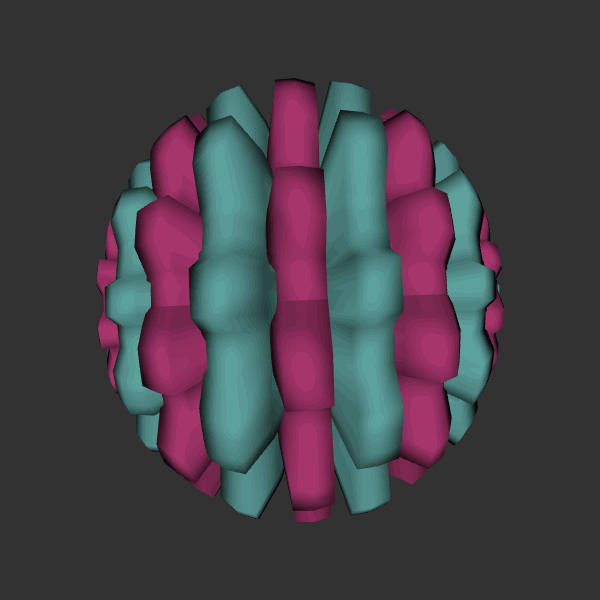
Background: dark